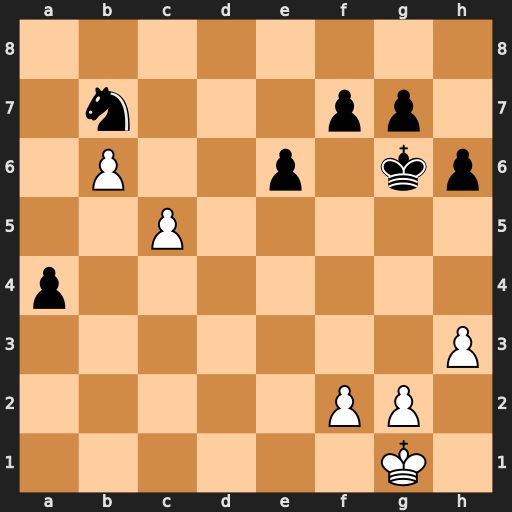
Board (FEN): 8/1n3pp1/1P2p1kp/2P5/p7/7P/5PP1/6K1
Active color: w
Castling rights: -
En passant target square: -
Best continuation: c6 Nd6 b7 Nxb7 cxb7